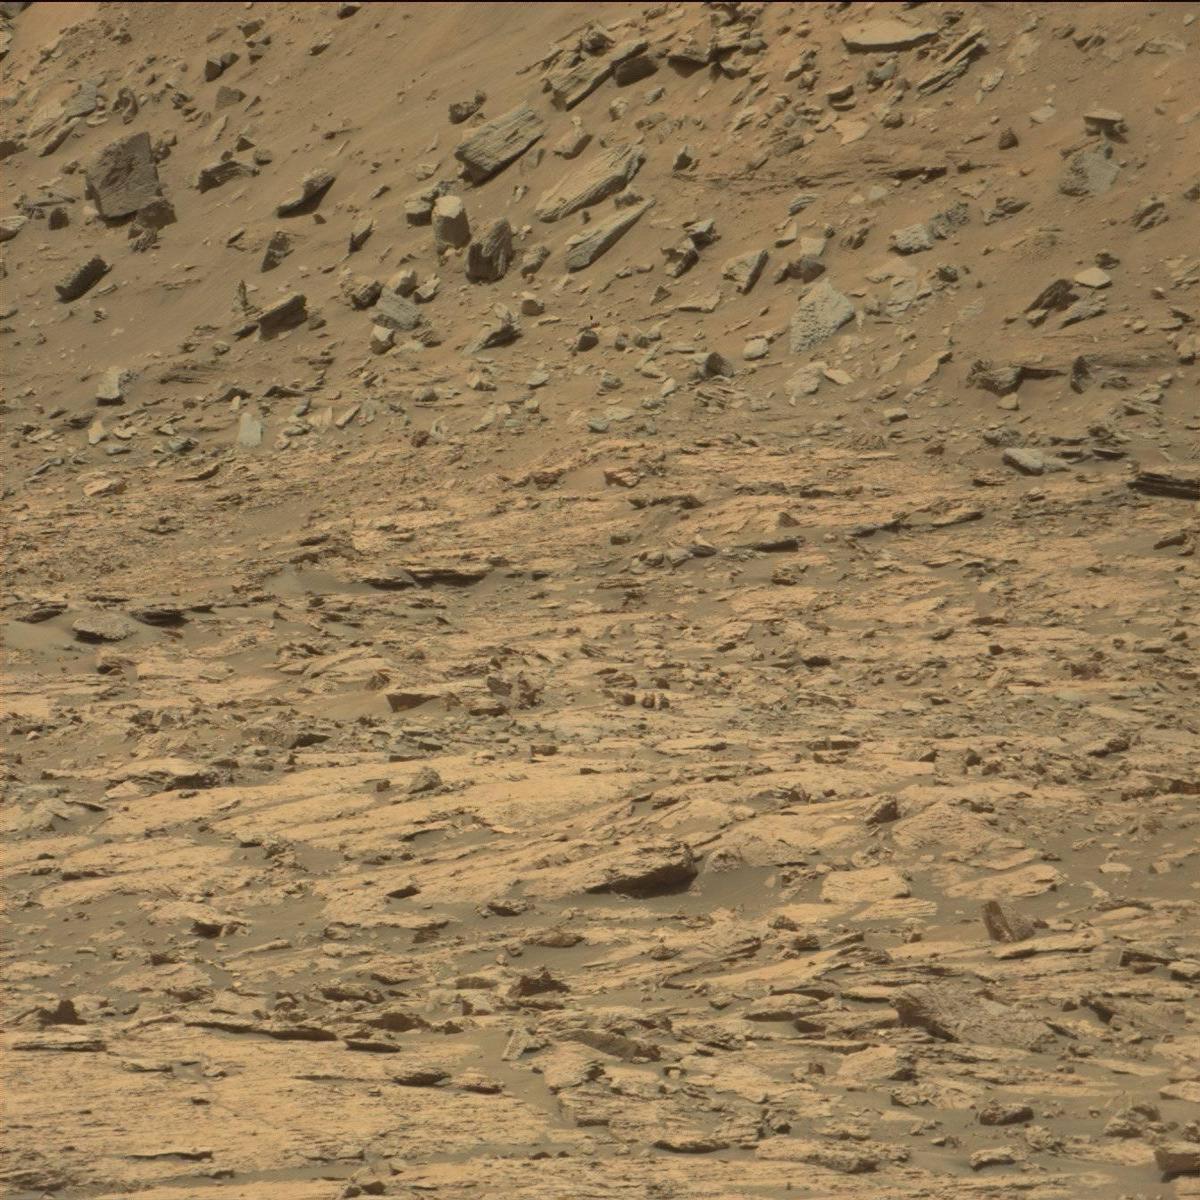
Terrain classes present: Bedrock, Sand / Soil